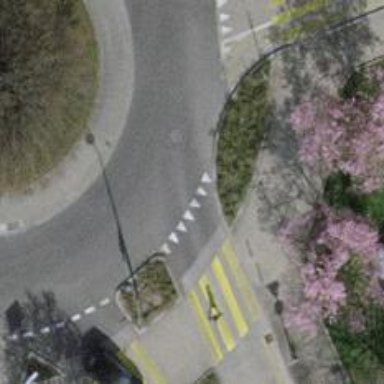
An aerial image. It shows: Secondary road with asphalt surface leading to roundabout.